Question: I have a list that looks like this:
'''
'[(deliveryObject){
id = "0bf003ee0000000000000000000002a11cb6"
start = 2019-01-02 09:30:00
messageId = "68027b94b892396ed29581cde9ad07ff"
status = "sent"
type = "normal"
}, (deliveryObject){
id = "0bf0BE3ABFFDF8744952893782139E82793B"
start = 2018-12-29 23:00:00
messageId = "0bc403eb0000000000000000000000113404"
status = "sent"
type = "transactional"
}, (deliveryObject){
id = "0bf0702D03CB42D848CBB0B0AF023A87FA65"
start = 2018-12-29 23:00:00
messageId = "0bc403eb0000000000000000000000113403"
status = "sent"
type = "transactional"
}
]'
'''
When I call 'type()' Python tells me it is a list.
When I convert it to a dataframe with 'pd.DataFrame(df)', the result looks like this:

Can anyone help me here? The dataframe is supposed to have column names such as "Id", "Start", "messageId" etc. but they just appear as the first element of each observation instead, with column names appearing as 0, 1 , 2 etc.
Any help is appreciated, thank you!
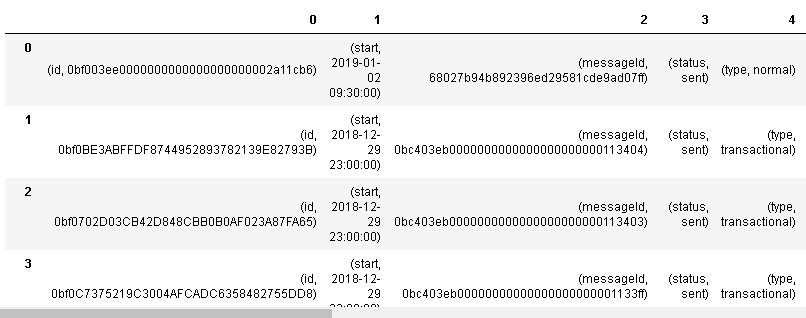
Answer: If this is for bronto and is using the SOAP and suds implementation. Then deliverObject is just a suds object.
You can do
'''
from suds.client import Client
list_of_deliveryObjects = [(deliveryObject){
id = "0bf003ee0000000000000000000002a11cb6"
start = 2019-01-02 09:30:00
messageId = "68027b94b892396ed29581cde9ad07ff"
status = "sent"
type = "normal"
}, (deliveryObject){
id = "0bf0BE3ABFFDF8744952893782139E82793B"
start = 2018-12-29 23:00:00
messageId = "0bc403eb0000000000000000000000113404"
status = "sent"
type = "transactional"
}, (deliveryObject){
id = "0bf0702D03CB42D848CBB0B0AF023A87FA65"
start = 2018-12-29 23:00:00
messageId = "0bc403eb0000000000000000000000113403"
status = "sent"
type = "transactional"
}
]
data = [Client.dict(suds_object) for suds_object in list_of_deliveryObjects]
df = pd.DataFrame(data)
'''